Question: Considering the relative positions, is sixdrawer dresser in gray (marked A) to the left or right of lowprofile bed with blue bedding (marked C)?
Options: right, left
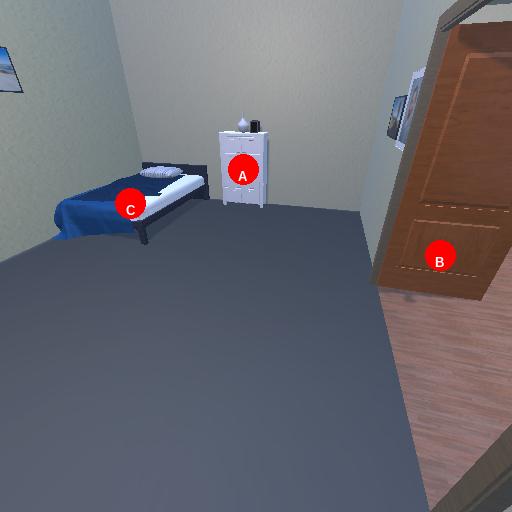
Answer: right